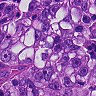
Metastatic tissue present: yes